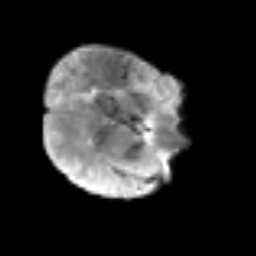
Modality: T2w
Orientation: axial
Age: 58
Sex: male
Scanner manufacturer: siemens
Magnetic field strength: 3 T
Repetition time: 3.2 s
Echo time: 0.081 s